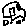
Label: car